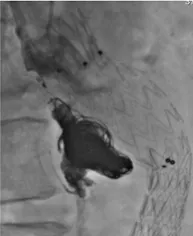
B. Closure of perigraft endoleak by means of embolization release controlled spirals and liquid embolization Onyx.
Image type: radiology (mri)